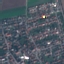
Land use / land cover class: Residential